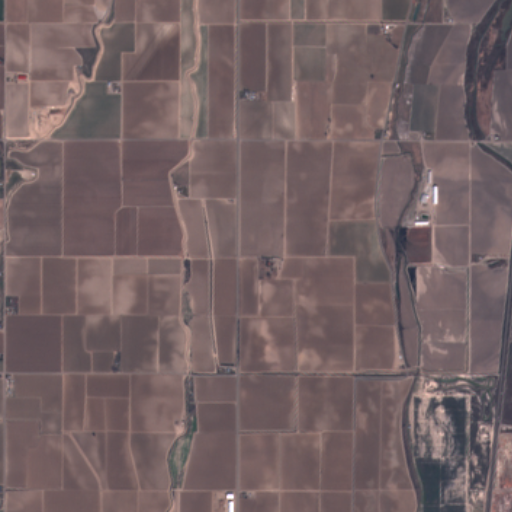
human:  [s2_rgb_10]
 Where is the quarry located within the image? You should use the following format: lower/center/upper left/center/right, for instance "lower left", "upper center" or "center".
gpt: The quarry is located in the upper left of the image.
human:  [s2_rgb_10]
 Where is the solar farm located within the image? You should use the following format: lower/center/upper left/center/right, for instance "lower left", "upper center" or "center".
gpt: The solar farm is located in the lower right of the image.
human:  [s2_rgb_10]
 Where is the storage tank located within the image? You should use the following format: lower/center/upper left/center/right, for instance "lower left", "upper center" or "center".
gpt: The storage tank is located in the upper right of the image.
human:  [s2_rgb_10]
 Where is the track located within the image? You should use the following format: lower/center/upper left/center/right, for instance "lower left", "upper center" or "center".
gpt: There is no track in the image.